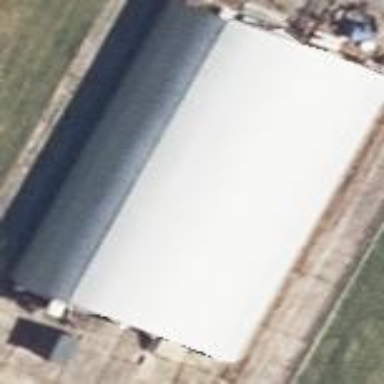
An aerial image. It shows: Industrial building.